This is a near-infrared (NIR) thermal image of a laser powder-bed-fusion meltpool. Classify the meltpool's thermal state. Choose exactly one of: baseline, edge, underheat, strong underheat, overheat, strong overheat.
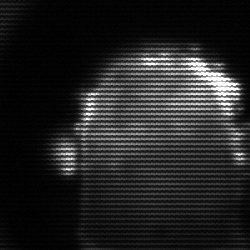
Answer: baseline